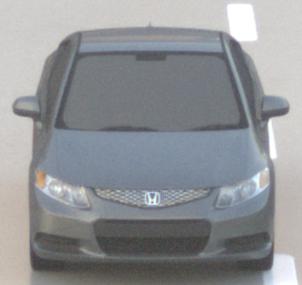
Make: Honda
Model: Civic Limousine 1.8
Detailed model: Civic (IX) Limousine
Model produced from: 2014/05
Model produced until: 2017/06
Doors: 4
Color: gray
Road condition: wet road
Daytime: sunrise or sunset
Contrast: low contrast